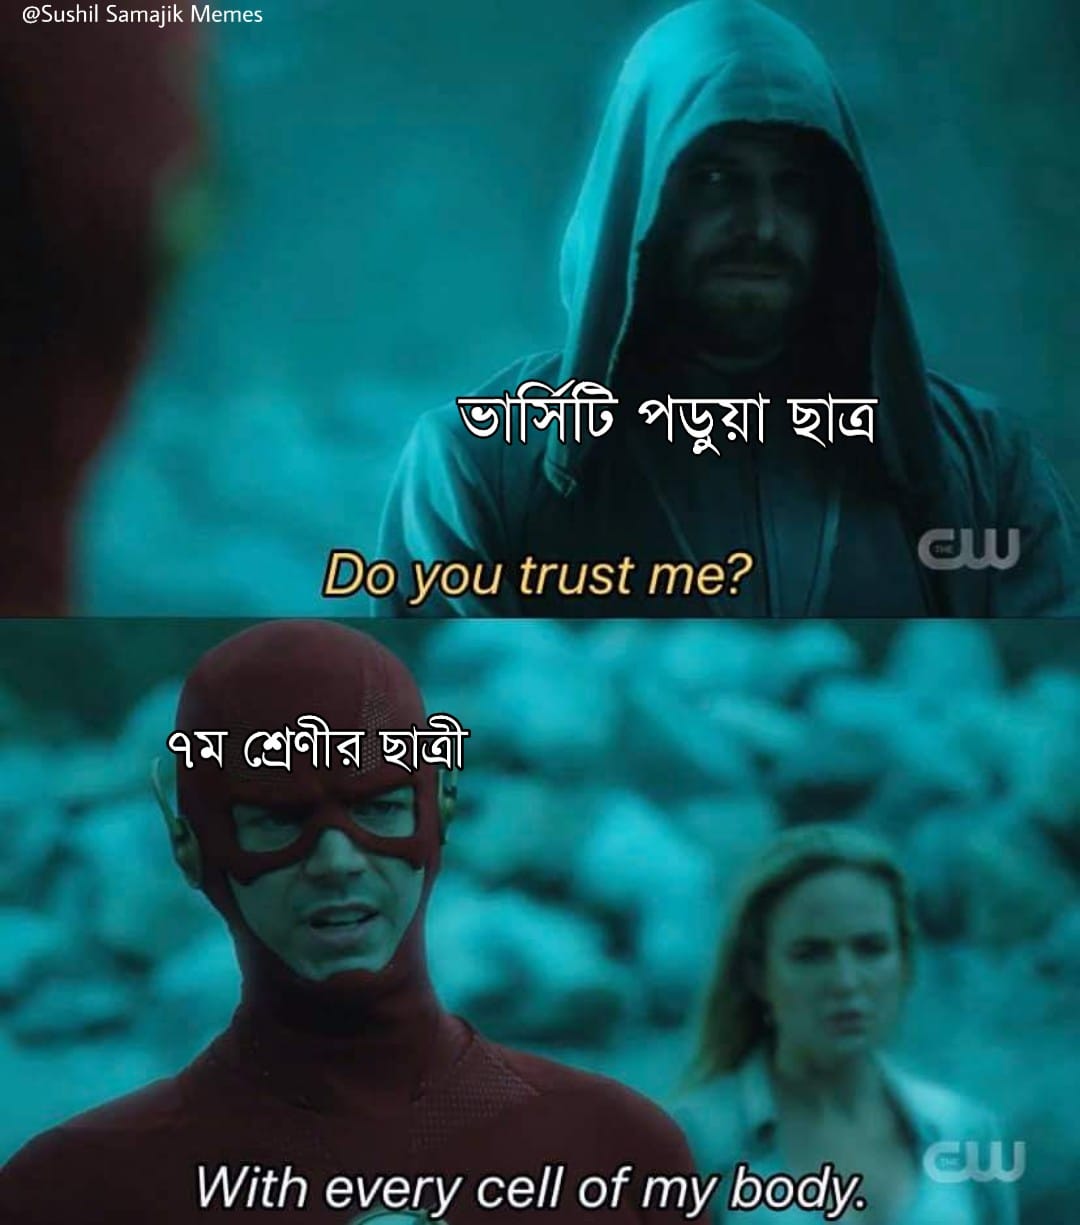
Caption: ভার্সিটি পড়ুয়া ছাত্র     Do you trust me?      ৭ম শ্রেণীর ছাত্রী   With every cell of body.
Label: non-hate